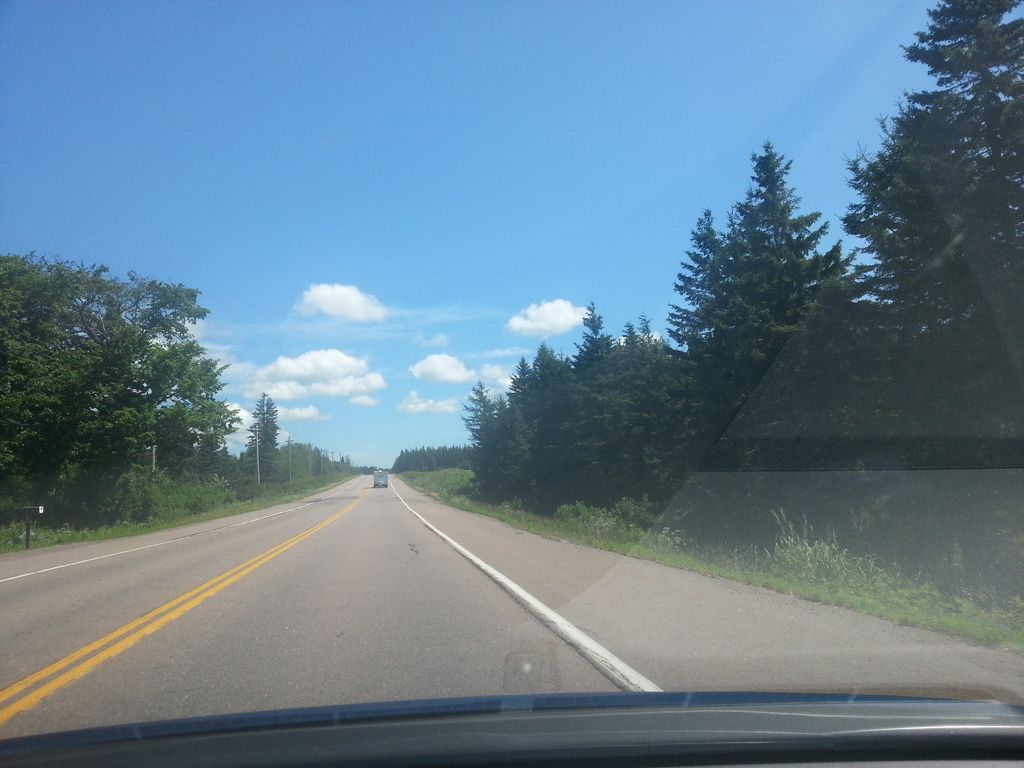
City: charlottetown